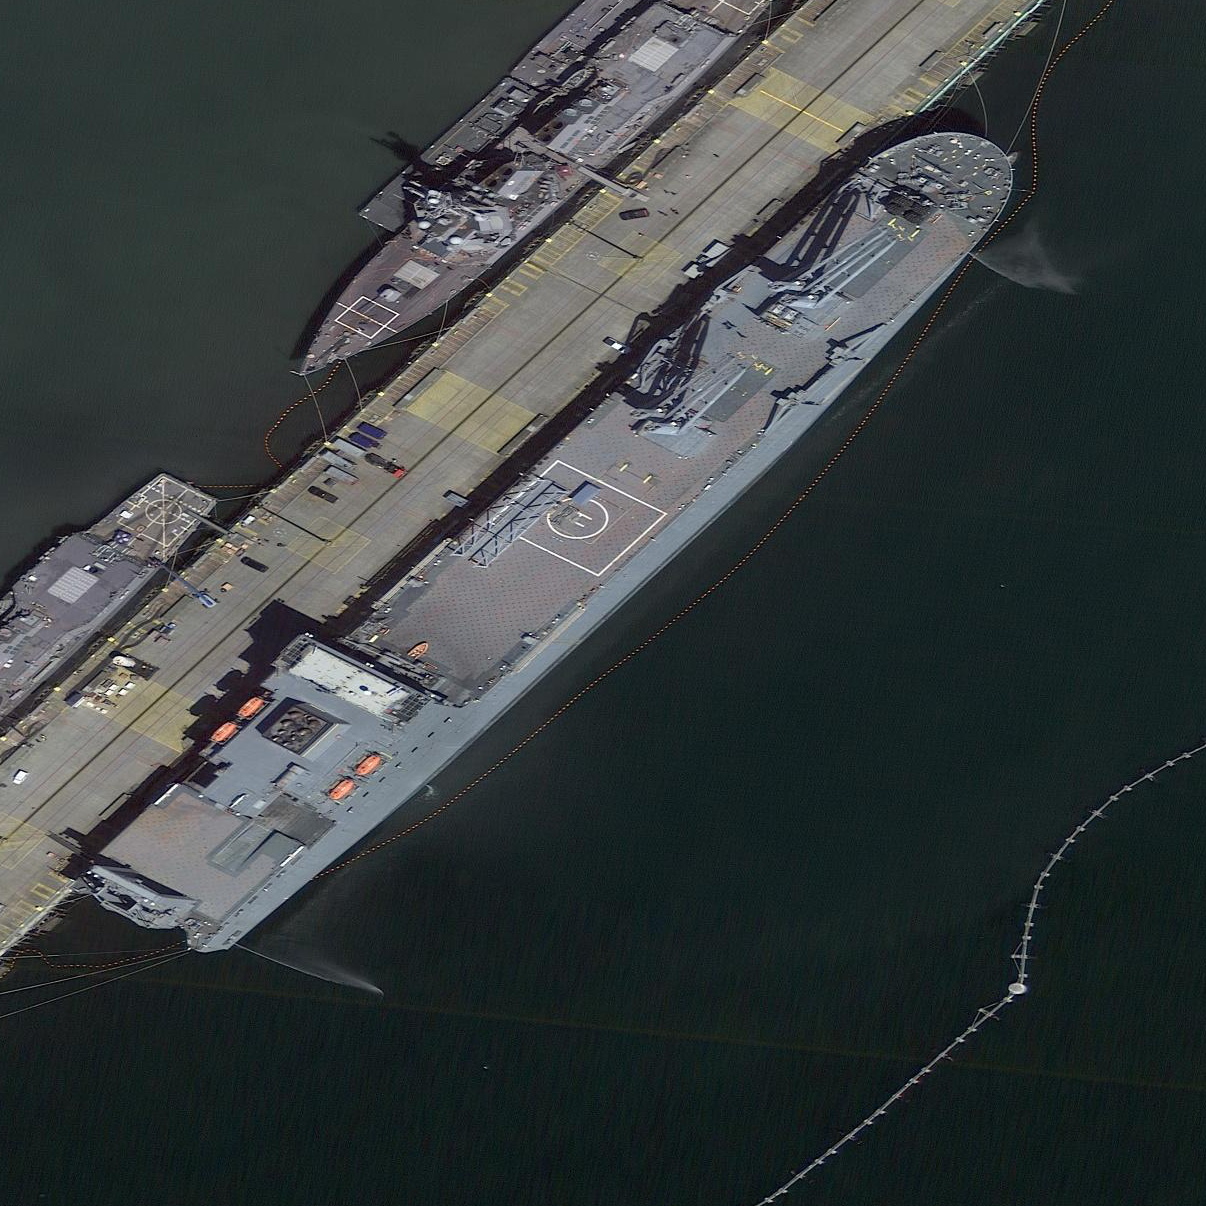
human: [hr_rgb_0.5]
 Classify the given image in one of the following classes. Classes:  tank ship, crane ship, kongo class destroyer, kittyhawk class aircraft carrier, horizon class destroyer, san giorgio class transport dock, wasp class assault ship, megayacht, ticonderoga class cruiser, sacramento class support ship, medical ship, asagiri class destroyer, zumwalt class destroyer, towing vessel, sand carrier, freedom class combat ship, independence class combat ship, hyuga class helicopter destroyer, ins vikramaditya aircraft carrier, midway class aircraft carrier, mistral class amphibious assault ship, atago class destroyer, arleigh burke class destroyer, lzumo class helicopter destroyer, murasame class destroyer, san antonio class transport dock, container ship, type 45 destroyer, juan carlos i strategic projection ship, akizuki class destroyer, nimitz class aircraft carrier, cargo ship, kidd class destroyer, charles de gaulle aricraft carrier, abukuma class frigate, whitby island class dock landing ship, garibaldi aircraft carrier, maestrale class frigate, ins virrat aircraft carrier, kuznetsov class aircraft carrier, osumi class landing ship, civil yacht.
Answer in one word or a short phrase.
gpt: Crane ship